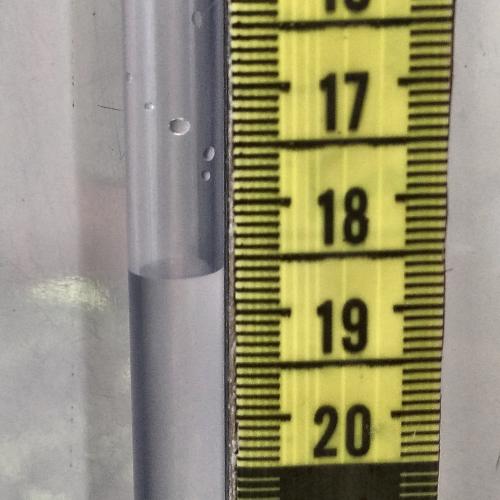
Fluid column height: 18.6 cm